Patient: sex M, age 60
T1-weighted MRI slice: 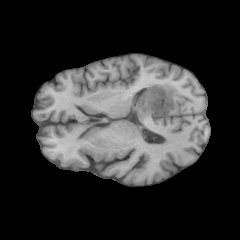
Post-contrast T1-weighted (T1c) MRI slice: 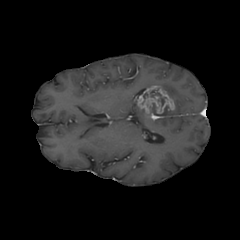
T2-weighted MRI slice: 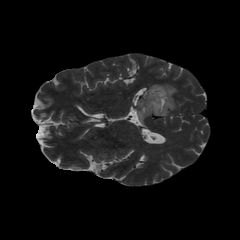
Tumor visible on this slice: yes
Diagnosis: Glioblastoma, IDH-wildtype
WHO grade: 4